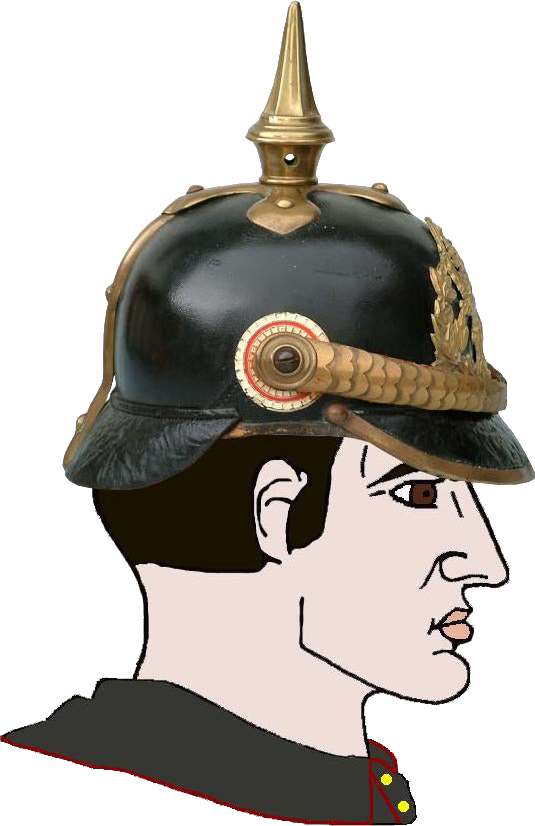
Label: 4_Yes_Chad